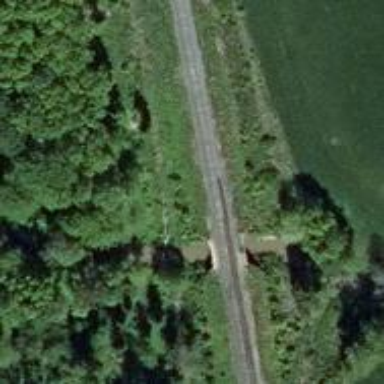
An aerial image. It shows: Bridge crossing railway track with electrified contact line of class B1.